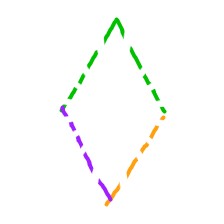
Shape: rhombus